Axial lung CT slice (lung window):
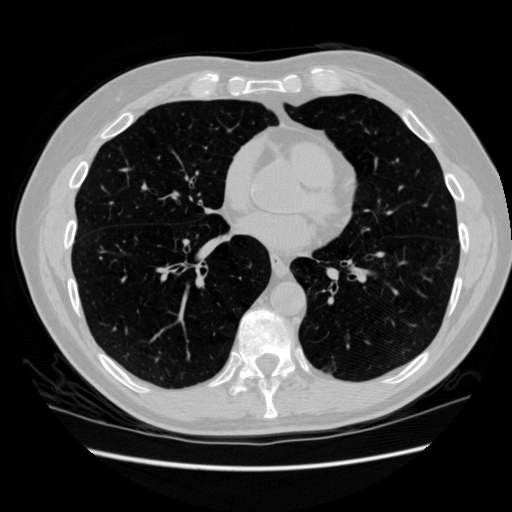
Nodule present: no